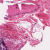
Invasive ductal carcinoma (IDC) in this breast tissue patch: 0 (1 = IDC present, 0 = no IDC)